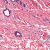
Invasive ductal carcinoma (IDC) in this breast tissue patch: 1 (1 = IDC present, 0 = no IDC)